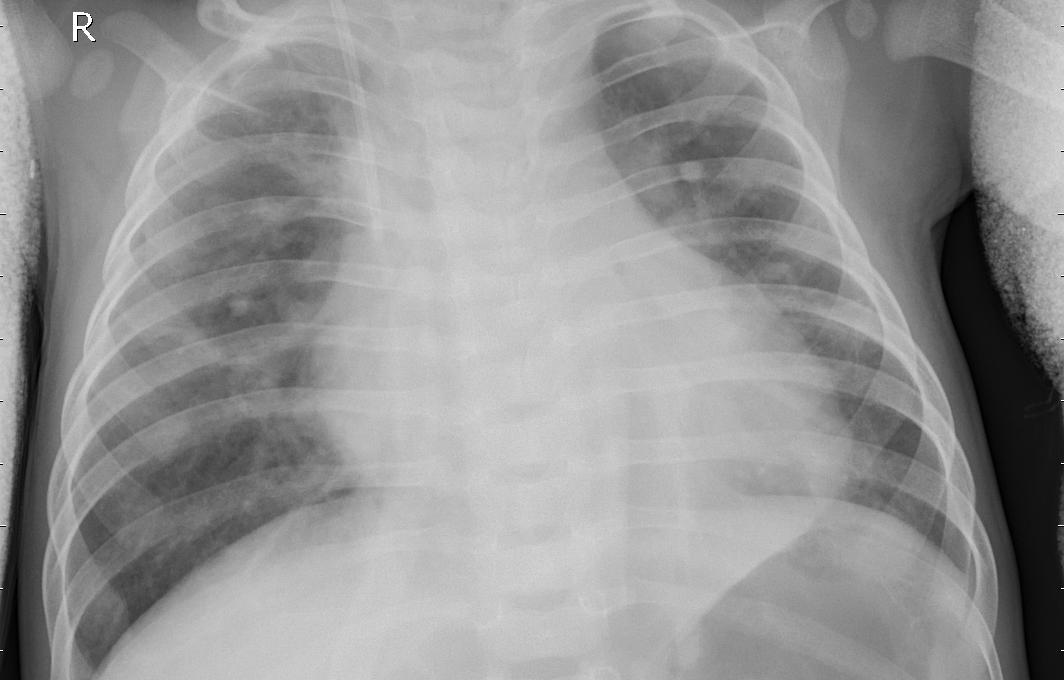
Diagnosis: PNEUMONIA